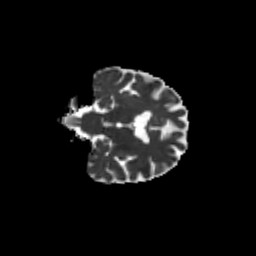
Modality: MD
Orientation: coronal
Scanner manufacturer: siemens
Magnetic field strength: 3 T
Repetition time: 9.2 s
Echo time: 0.084 s